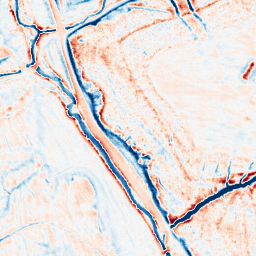
Category: edge_preserving
Decomposition family: anisotropic_diffusion
Decomposition parameters: iterations: 50
kappa: 10
gamma: 0.1
Upsampling method: sinc_blackman
Upsampling parameters: scale: 4
kernel_size: 8
Upsampling scale: 4